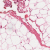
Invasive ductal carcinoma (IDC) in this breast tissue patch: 0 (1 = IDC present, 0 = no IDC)